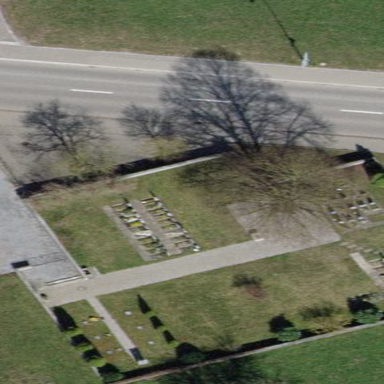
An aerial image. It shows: Grave yard.